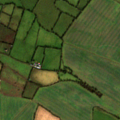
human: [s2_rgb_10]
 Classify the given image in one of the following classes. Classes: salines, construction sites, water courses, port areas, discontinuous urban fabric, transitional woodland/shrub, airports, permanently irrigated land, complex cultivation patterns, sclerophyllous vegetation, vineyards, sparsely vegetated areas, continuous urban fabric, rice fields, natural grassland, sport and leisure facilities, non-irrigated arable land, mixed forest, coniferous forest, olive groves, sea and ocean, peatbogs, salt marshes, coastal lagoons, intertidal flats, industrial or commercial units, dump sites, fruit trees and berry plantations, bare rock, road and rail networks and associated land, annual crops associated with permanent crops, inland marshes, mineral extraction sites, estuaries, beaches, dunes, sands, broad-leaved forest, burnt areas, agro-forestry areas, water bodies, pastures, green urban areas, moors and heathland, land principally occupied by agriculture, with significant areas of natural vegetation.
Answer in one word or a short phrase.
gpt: non-irrigated arable land, pastures